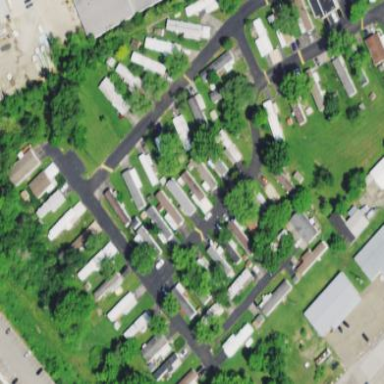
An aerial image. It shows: Residential area known as trailer park.